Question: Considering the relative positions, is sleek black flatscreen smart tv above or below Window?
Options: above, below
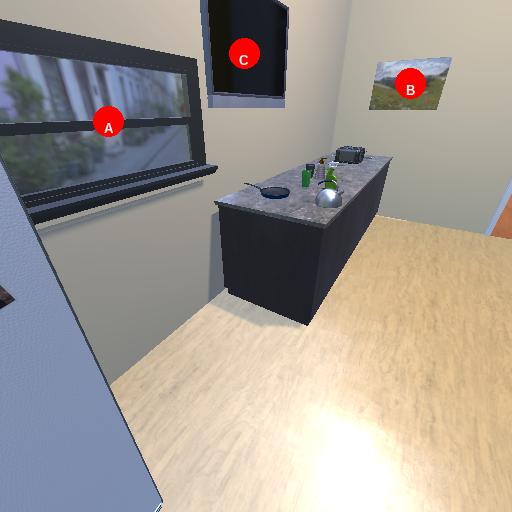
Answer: above